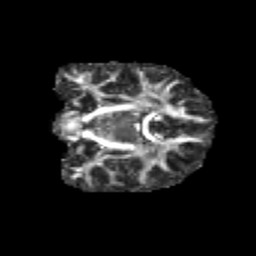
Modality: FA
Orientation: coronal
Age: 10
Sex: female
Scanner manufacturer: siemens
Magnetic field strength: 3 T
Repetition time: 3.8 s
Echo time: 0.07 s